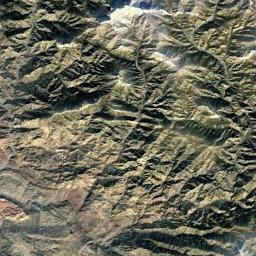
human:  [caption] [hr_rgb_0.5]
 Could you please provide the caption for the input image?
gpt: The mountain is consist of the bare land .

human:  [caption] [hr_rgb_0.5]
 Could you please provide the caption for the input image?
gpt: The folded mountain consists of a number of ridges and valleys and its rocks are brown .

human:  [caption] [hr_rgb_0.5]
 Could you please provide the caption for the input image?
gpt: The mountains are winding and undulating .

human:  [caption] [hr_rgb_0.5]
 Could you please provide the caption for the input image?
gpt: Thirty percent of the area on this mountain is covered by vegetation .

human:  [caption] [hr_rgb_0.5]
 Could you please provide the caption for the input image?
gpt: There are many ridges on the brown mountain .